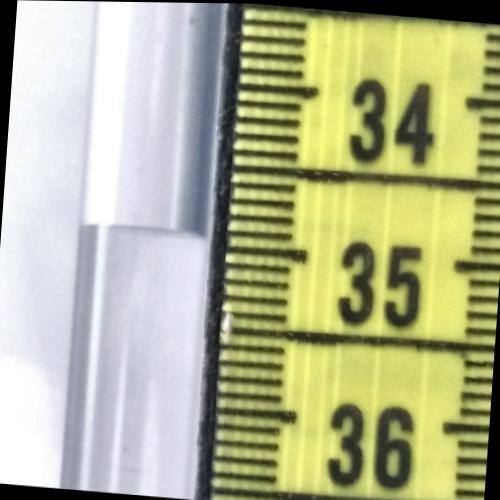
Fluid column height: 34.9 cm